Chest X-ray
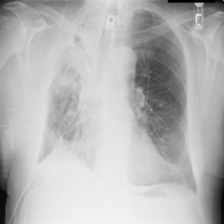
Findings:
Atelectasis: negative
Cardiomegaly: negative
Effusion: negative
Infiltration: negative
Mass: negative
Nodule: negative
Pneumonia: negative
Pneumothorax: negative
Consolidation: negative
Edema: negative
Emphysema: negative
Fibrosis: negative
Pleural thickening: negative
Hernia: negative